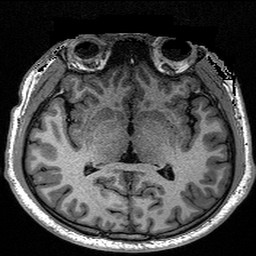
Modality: T1w
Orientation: coronal
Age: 29
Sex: female